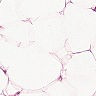
Metastatic tissue present: yes